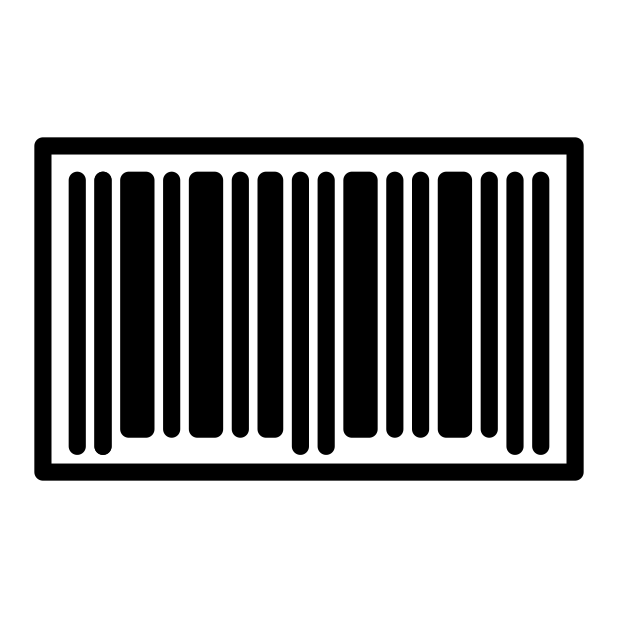
barcode